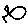
Label: fish